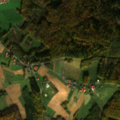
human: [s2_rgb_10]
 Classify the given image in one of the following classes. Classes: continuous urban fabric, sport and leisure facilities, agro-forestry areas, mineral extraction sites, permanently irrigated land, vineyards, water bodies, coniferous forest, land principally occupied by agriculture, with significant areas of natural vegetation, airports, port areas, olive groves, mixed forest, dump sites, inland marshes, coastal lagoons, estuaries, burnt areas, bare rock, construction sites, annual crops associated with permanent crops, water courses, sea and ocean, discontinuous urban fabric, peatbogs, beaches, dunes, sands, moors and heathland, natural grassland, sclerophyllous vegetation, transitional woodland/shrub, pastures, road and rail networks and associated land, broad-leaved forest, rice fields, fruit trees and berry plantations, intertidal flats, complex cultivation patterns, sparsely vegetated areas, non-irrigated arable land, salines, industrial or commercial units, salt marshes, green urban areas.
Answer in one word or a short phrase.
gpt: complex cultivation patterns, broad-leaved forest, mixed forest